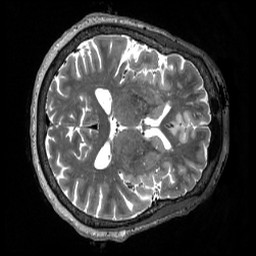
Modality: T2w
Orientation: axial
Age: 65
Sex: female
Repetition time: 3.2 s
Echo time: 0.563 s